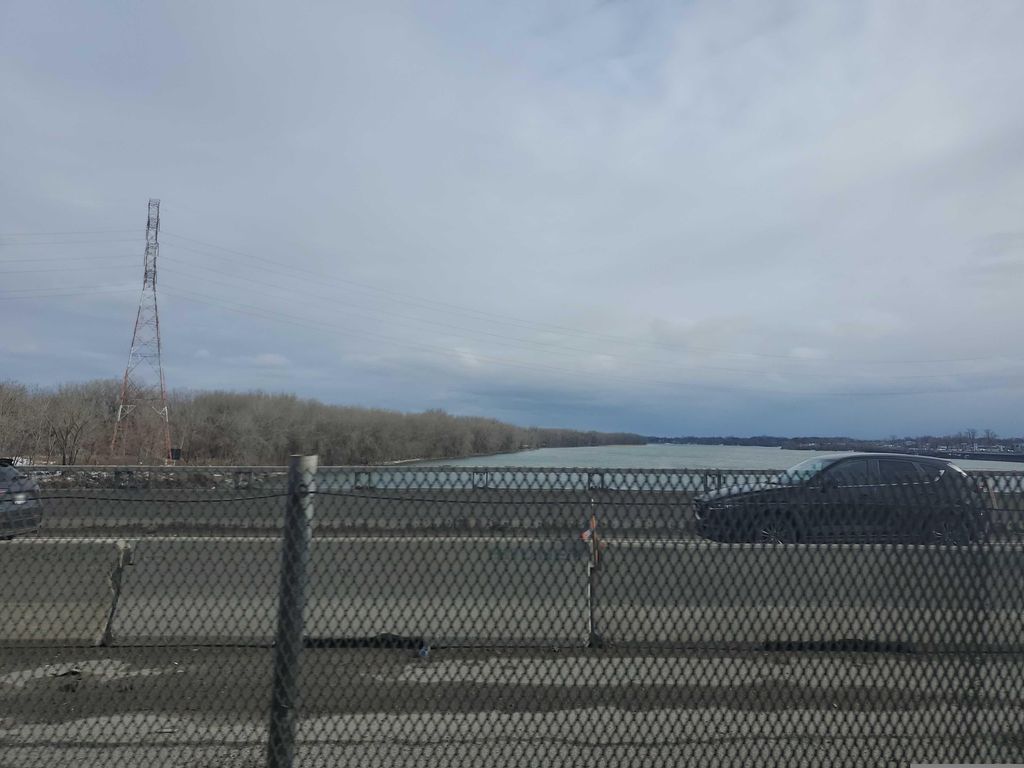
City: montreal